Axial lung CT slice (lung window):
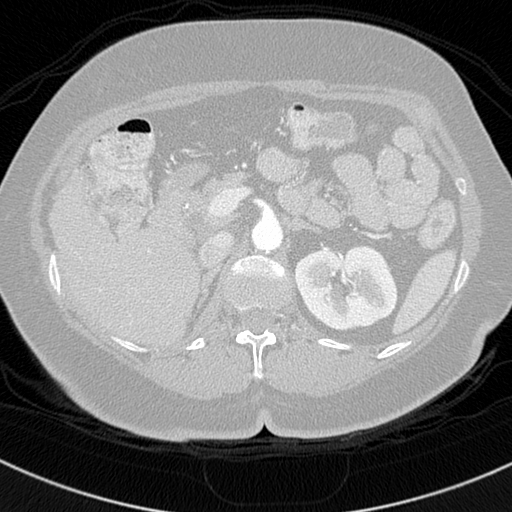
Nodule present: no